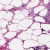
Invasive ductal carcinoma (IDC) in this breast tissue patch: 0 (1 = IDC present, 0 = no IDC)